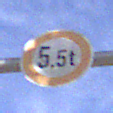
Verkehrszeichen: TatsaechlicheMasse
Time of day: MorningAfternoon
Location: Outdoor (RoadRail)
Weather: PartlyCloudy
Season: NotSpecified
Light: Natural